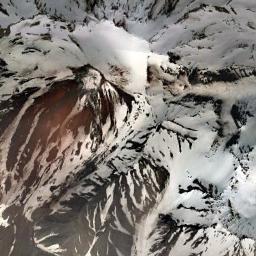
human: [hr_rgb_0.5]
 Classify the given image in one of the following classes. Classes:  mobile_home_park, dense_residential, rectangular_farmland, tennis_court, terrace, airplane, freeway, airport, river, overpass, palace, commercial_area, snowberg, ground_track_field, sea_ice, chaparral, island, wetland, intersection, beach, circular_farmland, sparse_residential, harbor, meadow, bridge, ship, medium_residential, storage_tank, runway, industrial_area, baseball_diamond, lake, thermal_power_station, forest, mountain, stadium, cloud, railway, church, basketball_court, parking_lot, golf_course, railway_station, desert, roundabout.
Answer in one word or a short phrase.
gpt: snowberg